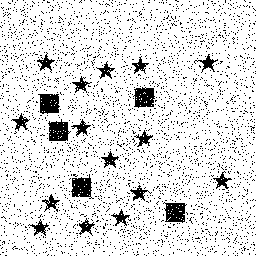
Squares: 5
Triangles: 0
Stars: 15
Total shapes: 20